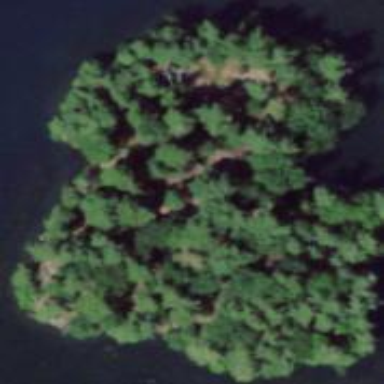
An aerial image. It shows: Islet surrounded by woodland.